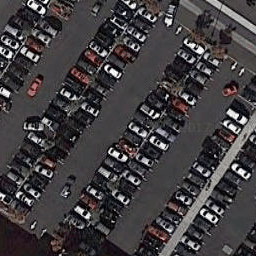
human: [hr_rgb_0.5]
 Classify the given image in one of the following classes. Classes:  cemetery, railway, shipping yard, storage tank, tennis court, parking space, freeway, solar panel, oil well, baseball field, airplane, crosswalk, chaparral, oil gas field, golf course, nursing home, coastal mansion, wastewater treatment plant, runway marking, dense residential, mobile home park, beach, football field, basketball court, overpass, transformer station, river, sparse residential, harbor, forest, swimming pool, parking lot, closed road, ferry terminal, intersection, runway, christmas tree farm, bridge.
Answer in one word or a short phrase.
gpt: parking lot